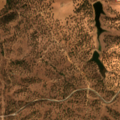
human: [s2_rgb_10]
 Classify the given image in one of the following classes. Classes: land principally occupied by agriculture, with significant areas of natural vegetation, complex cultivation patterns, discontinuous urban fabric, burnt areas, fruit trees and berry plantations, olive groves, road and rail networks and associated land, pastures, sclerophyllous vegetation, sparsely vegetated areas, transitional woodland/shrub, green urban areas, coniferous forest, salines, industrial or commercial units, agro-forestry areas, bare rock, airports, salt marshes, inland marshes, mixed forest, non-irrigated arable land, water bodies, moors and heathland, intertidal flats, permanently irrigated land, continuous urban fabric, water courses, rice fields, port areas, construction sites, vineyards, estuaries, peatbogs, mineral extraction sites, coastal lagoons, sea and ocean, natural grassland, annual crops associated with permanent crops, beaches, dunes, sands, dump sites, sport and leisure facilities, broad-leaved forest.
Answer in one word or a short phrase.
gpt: non-irrigated arable land, agro-forestry areas, broad-leaved forest